Question: I have a JFrame with a JPanel inside (default stuff when using Window Builder Pro). In my code I am adding a new JPanel, but the outer JFrame fails to re-size to accomodate for the new components. So I have to drag manually.
Here is a screenshot:

How can I make it so that no matter what I put in there, the JFrame automatically updates its size to accommodate for the new Swing components?
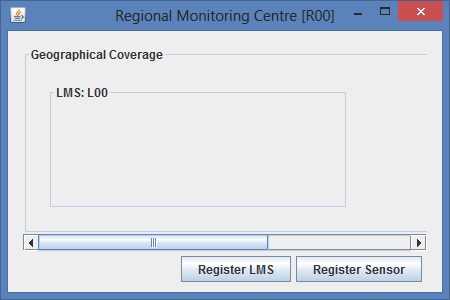
Answer: After adding the new component, try calling
'''
frame.pack()
'''
on the enclosing frame. The pack method will set the size of the frame based on the size of its underlying components. This is actually a method of the Window class, documentation available <URL>
If you don't have a reference to the Window/Frame handy, an easy method is to call
<URL> on the panel it has been added.